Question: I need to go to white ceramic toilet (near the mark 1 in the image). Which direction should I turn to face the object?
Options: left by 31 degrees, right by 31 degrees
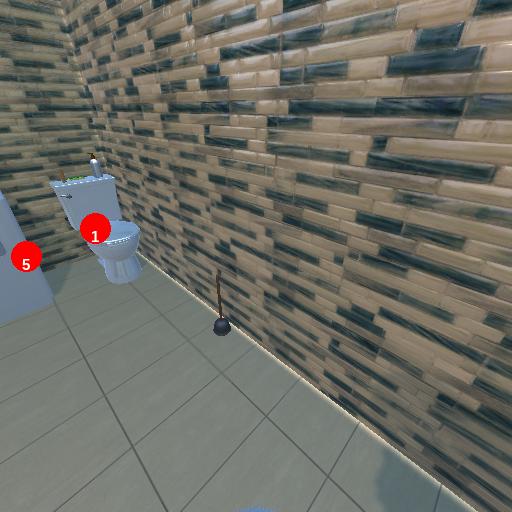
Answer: left by 31 degrees